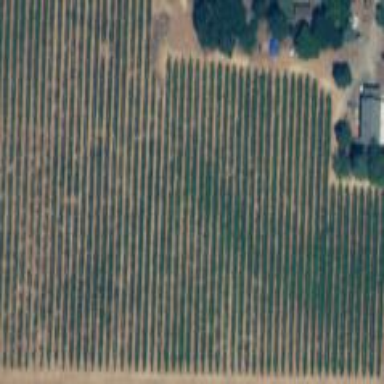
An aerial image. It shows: Vineyard with wine grapes as the main crop.